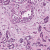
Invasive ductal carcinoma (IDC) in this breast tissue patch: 1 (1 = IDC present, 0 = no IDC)